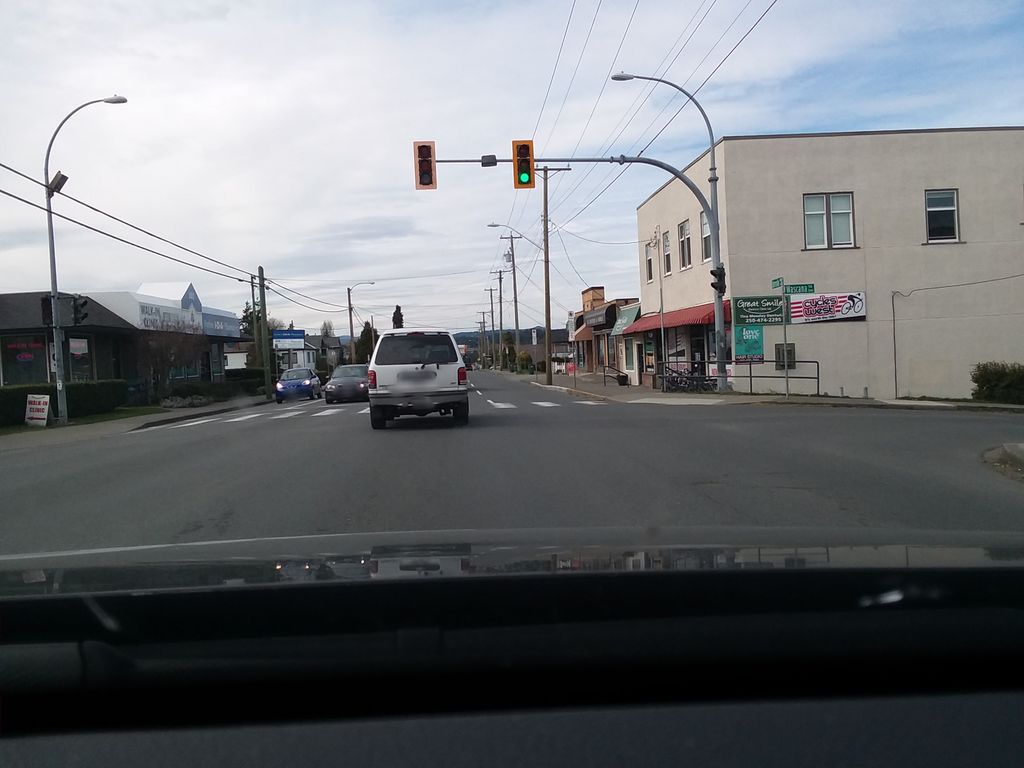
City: victoria